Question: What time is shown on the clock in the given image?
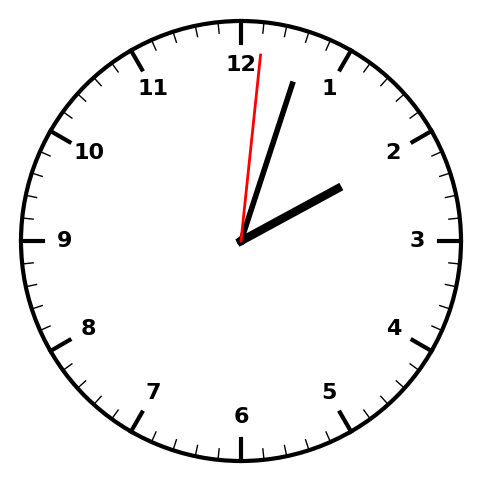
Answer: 02:03:01